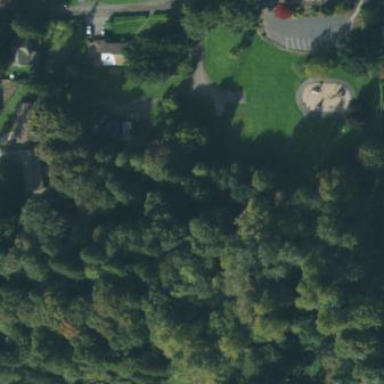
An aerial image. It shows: Park.